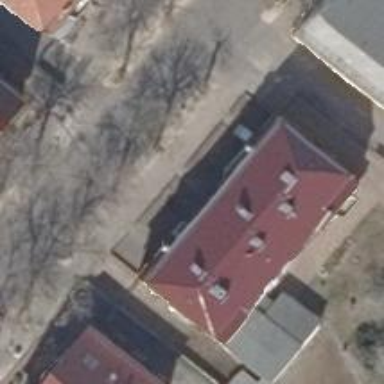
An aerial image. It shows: Hipped roof apartment building.